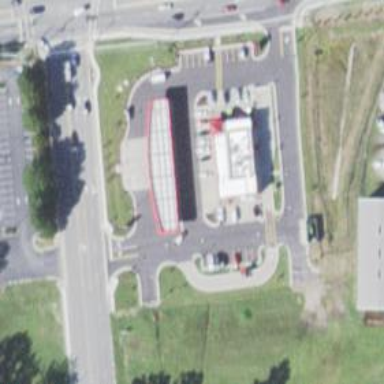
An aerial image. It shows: Convenience shop.